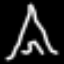
Label: The Eiffel Tower